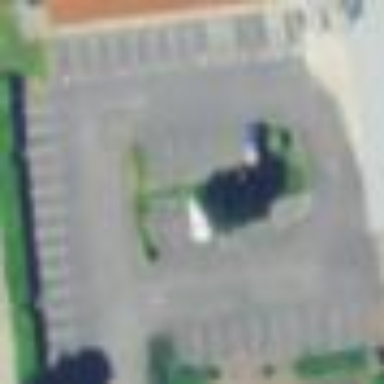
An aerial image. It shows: Parking area with park and ride facility. The surface of the parking area is designated for this purpose.